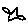
Label: bird